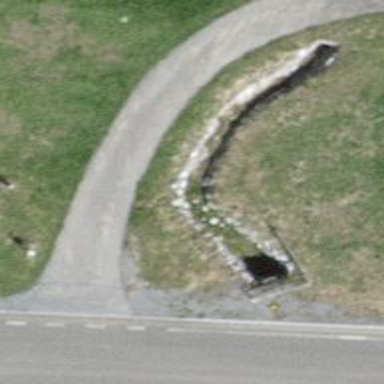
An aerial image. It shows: Drain that serves as waterway.